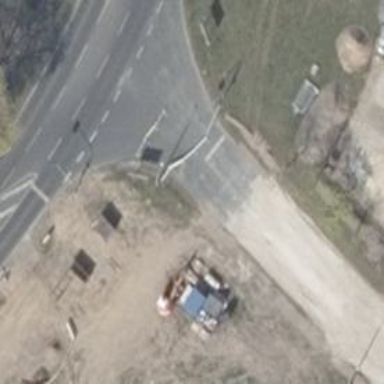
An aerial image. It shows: Road with "give way" sign.